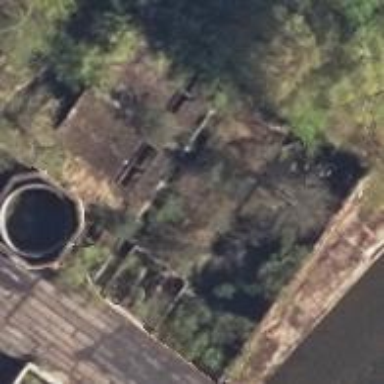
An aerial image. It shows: Ruins of building.